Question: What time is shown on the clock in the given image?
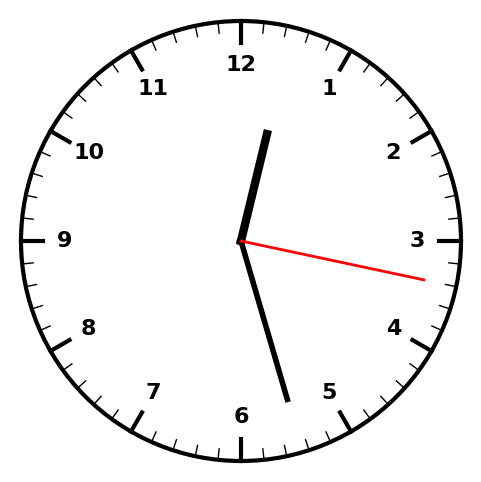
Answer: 12:27:17